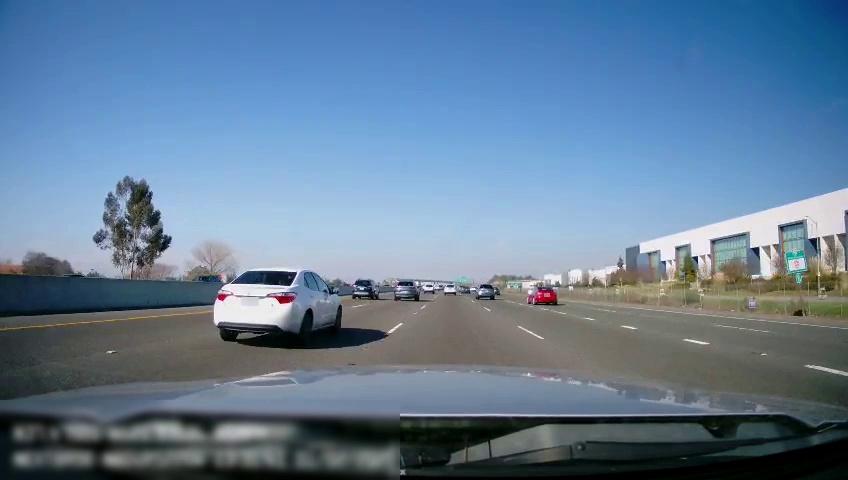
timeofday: Day
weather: Sunny
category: Vehicles | Car
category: Vehicles | SUV
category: Drivable Space
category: Drivable Space
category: Vehicles | Truck
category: Vehicles | Car
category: Vehicles | Car
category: Vehicles | Car
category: Vehicles | SUV
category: Vehicles | SUV
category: Vehicles | SUV
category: Vehicles | SUV
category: Vehicles | SUV
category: Vehicles | Car
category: Lanes | Alternate Lane
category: Lanes | Alternate Lane
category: Lanes | Alternate Lane
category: Lanes | Current Lane
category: Lanes | Current Lane
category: Lanes | Alternate Lane
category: Lanes | Alternate Lane
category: Traffic | Signs